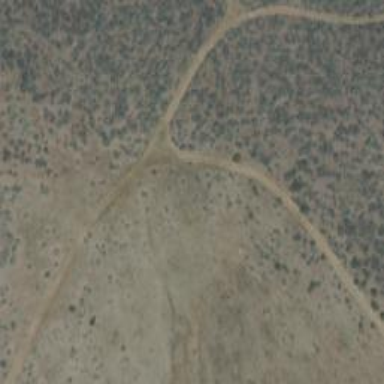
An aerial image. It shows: Path.